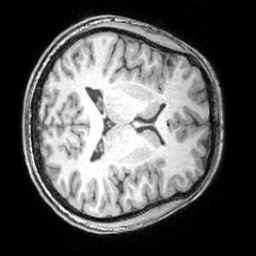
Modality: T1w
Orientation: axial
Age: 19
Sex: male
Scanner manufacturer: siemens
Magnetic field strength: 3 T
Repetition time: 1.81 s
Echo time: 0.00351 s